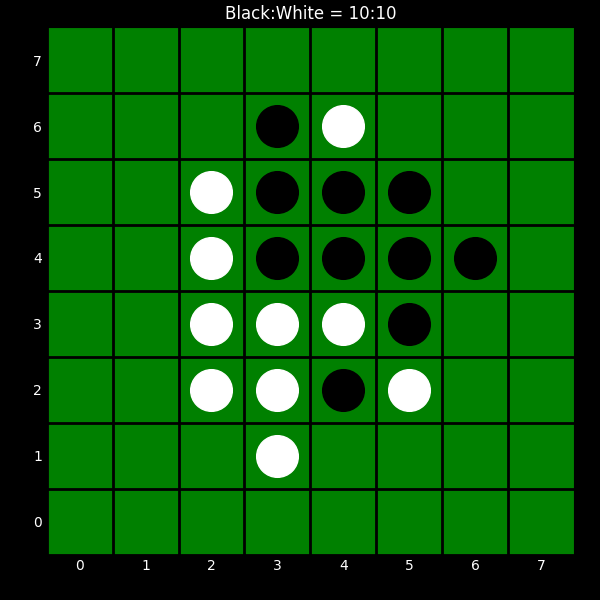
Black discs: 10
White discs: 10